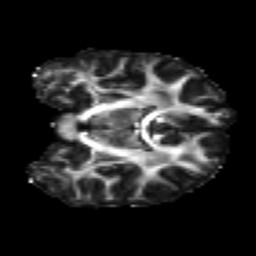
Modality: FA
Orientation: coronal
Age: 26
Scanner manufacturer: siemens
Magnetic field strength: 3 T
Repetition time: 4.52 s
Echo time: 0.084 s